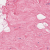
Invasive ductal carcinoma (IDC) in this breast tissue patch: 0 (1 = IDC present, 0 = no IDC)